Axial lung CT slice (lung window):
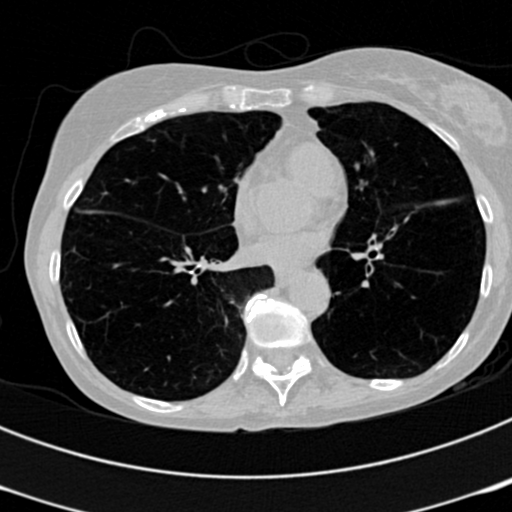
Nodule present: no